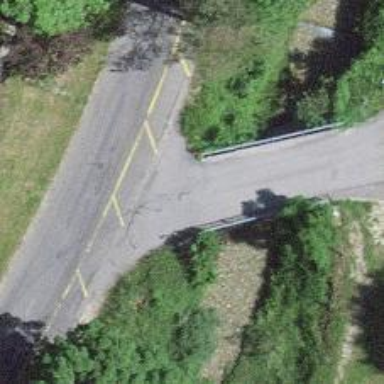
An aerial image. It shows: Service road with asphalt surface on bridge. The tracktype is graded as grade1.